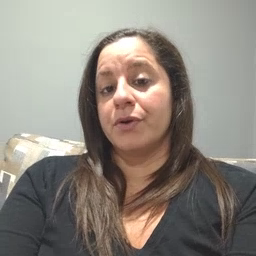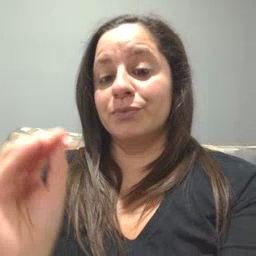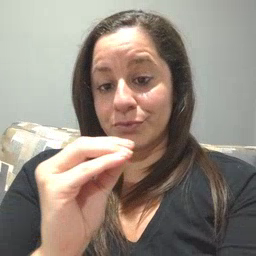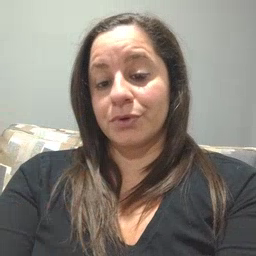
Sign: kiss